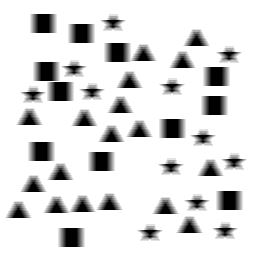
Squares: 12
Triangles: 18
Stars: 12
Total shapes: 42